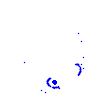
Particle: pion